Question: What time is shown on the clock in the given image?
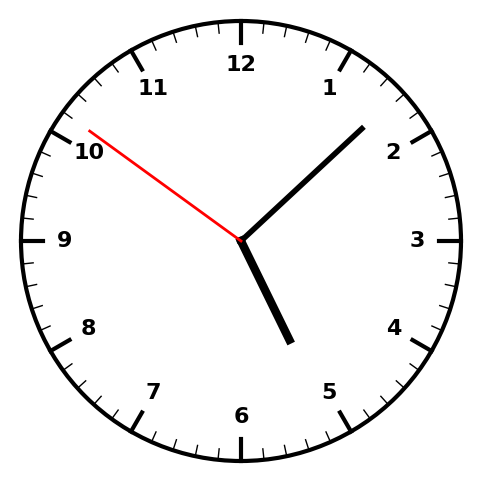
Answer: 05:07:51